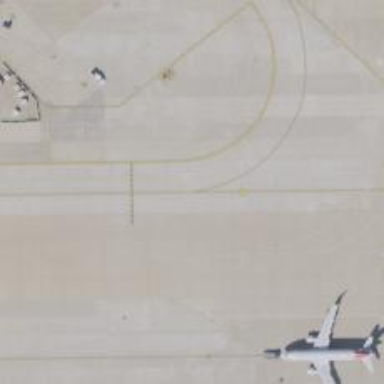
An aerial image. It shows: Image of taxiway at airport.